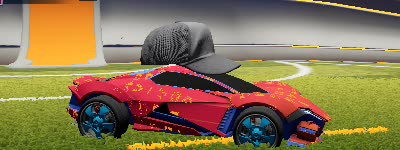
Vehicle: werewolf